Question: i'm having a problem with a leader board that i created to display top 10 players with the highest scores but instead it desplayes the lowest first in reverse order, i've tried to change the select statment and the version of the database and that didn't work any one has any idea how to solve this?
here is the Leader-board activity:
'''
package com.example.tabsnav;
import java.io.ByteArrayOutputStream;
import java.util.ArrayList;
import java.util.List;
import library.DBhelper;
import library.DBhelper.DatabaseHelper;
import android.app.Activity;
import android.graphics.Bitmap;
import android.graphics.BitmapFactory;
import android.graphics.drawable.BitmapDrawable;
import android.os.Bundle;
import android.os.Handler;
import android.util.Log;
import android.view.View;
import android.view.View.OnClickListener;
import android.widget.Button;
import android.widget.EditText;
import android.widget.ImageView;
import android.widget.ListView;
import android.widget.TextView;
public class LeaderBoard extends Activity {
ArrayList<Leaders> imageArry = new ArrayList<Leaders>();
ImageAdapter adapter;
EditText etcomment1;
//Button b1;
DBhelper db;
TextView etname1;
ListView dataList;
/** Called when the activity is first created. */
@Override
public void onCreate(Bundle savedInstanceState) {
super.onCreate(savedInstanceState);
setContentView(R.layout.leader_board);
}
@Override
protected void onPause() {
// TODO Auto-generated method stub
super.onPause();
adapter.clear();
}
@Override
protected void onResume() {
// TODO Auto-generated method stub
super.onResume();
db = new DBhelper(this);
db.open();
// Reading all comments from database
List<Leaders> contacts = db.getAllContactsFromAndroid();
for (Leaders cn : contacts) {
String log = "ID:" + cn.getID() + " Name: " + cn.getName()
+ " ,Image: " + cn.getImage();
// Writing Contacts to log
Log.d("Result: ", log);
//add contacts data in arrayList
imageArry.add(cn);
}
adapter = new ImageAdapter(this, R.layout.leader_list_adapter,
imageArry);
dataList = (ListView) findViewById(R.id.list);
dataList.setAdapter(adapter);
}}
'''
my get function in the database:
'''
// Getting All Contacts From Android
public List<Leaders> getAllContactsFromAndroid() {
List<Leaders> contactList = new ArrayList<Leaders>();
// Select All Query
Cursor cursor=null;
cursor = mDb.rawQuery("SELECT * FROM Game DESC ORDER by score LIMIT 10",
null);
// looping through all rows and adding to list
if (cursor.moveToFirst()) {
do {
Leaders contact = new Leaders();
contact.setName(cursor.getString(cursor.getColumnIndex(G_FIRSTNAME)));
contact.setImage(cursor.getBlob(cursor.getColumnIndex(G_PHOTO)));
contact.setComment(cursor.getInt(cursor.getColumnIndex(G_SCORE)));
// Adding contact to list
contactList.add(contact);
} while (cursor.moveToNext());
}
'''
Leader Class to set and get data:
'''
package com.example.tabsnav;
public class Leaders {
// private variables
int _id;
String _name;
byte[] _image;
int _comment;
// Empty constructor
public Leaders() {
}
// constructor
public Leaders(int keyId, String name, byte[] image,int comment) {
this._id = keyId;
this._name = name;
this._image = image;
this._comment=comment;
}
// constructor
public Leaders(int keyId, String name, byte[] image) {
this._id = keyId;
this._name = name;
this._image = image;
}
// constructor
public Leaders(String contactID, String name, byte[] image) {
this._name = name;
this._image = image;
}
// constructor
public Leaders(String name, byte[] image) {
this._name = name;
this._image = image;
}
// getting ID
public int getID() {
return this._id;
}
// setting id
public void setID(int keyId) {
this._id = keyId;
}
// getting name
public String getName() {
return this._name;
}
// setting name
public void setName(String name) {
this._name = name;
}
// getting phone number
public byte[] getImage() {
return this._image;
}
// setting phone number
public void setImage(byte[] image) {
this._image = image;
}
// getting comment
public int getComment() {
return this._comment;
}
// setting comment
public void setComment(int comment) {
this._comment = comment;
}
}
'''
here is a screen shot of the leader board:

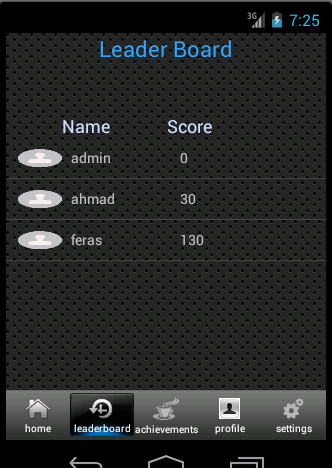
Answer: Try this:
mDb.query(DATABASE_TABLE, new String[] { KEY_NAME, KEY_SCORE}, null, null, null, null,KEY_SCORE+" DESC","LIMIT 10");